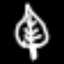
Label: leaf